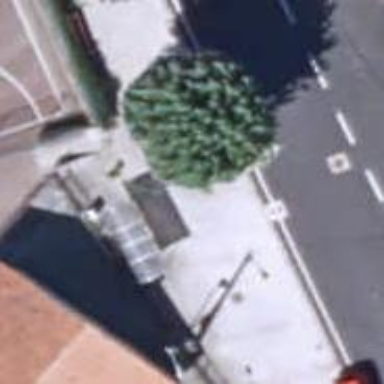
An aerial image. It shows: Bus stop with platform for public transport.